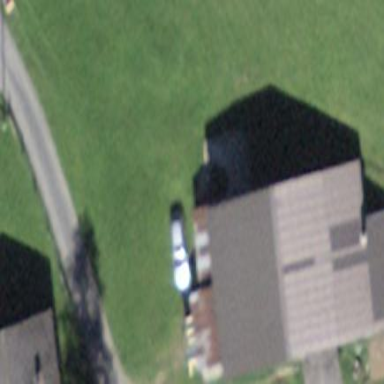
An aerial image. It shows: Farm building.